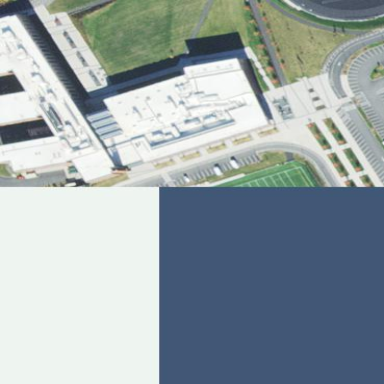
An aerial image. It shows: School building.